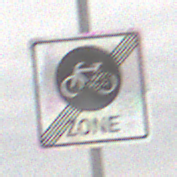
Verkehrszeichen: EndeFahrradzone
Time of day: MorningAfternoon
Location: Outdoor (Nature)
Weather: Overcast
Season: Winter
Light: Natural